Question: I am drawing two nested circles and connecting points on their radius together.
I am running into an issue where the points seem to be not perfect .. causing the inner circle outline to look ragged...
ideas... thoughts?
here is the code and example
<URL>
here is the issue ...

see how some points are actually sticking out ^^^
odd right i think it is due to some subpixel rendering bs
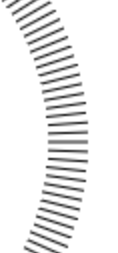
Answer: The image is anti-aliased. There are plenty of canvas questions on SO about it; in short...
For the basic drawing functions you can't control the anti-aliasing it's browser dependent and seems to be on by default. However, you can circumvent the anti-aliasing with the canvas context pushImageData function.